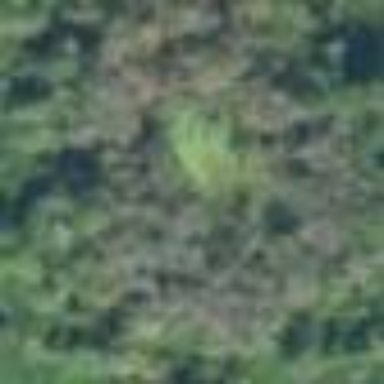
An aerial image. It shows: Swamp in wetland area.